Brain MRI, modality: ceT1
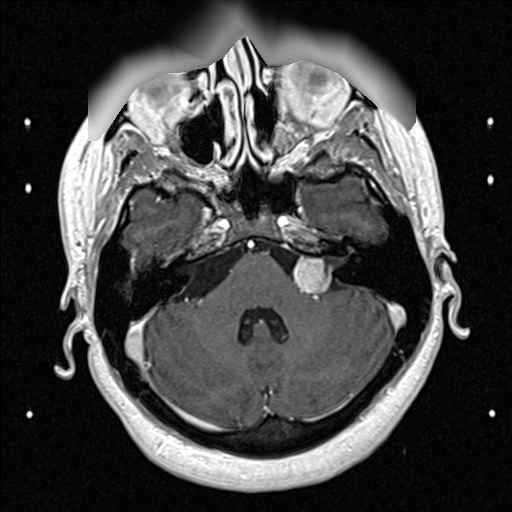